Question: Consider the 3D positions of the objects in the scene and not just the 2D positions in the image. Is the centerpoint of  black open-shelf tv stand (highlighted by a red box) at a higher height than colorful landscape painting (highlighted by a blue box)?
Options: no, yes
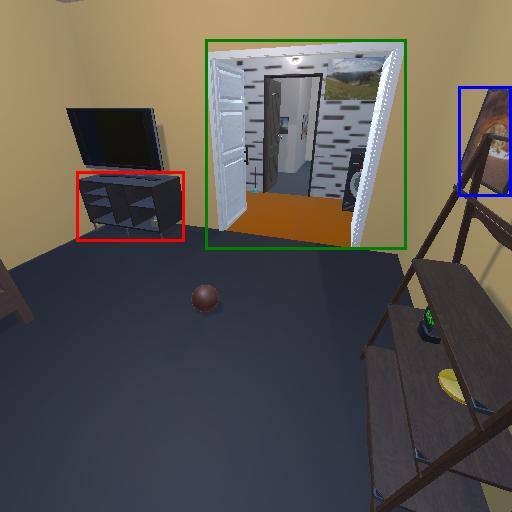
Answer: no